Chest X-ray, AP view. Patient: 26 years old, sex F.
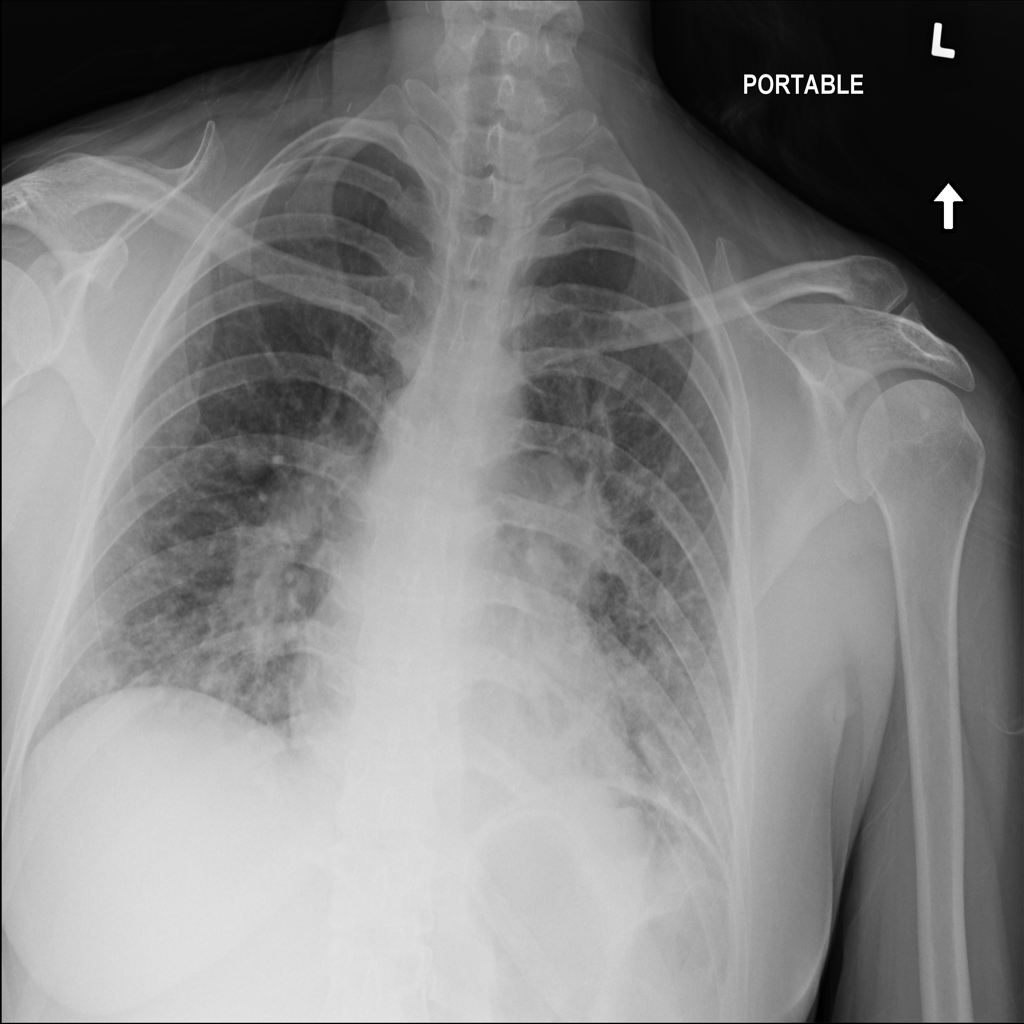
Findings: Edema